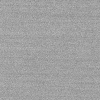
Atmospheric dust classification: dusty